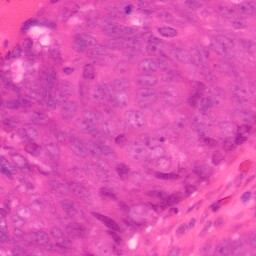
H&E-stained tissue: Colon